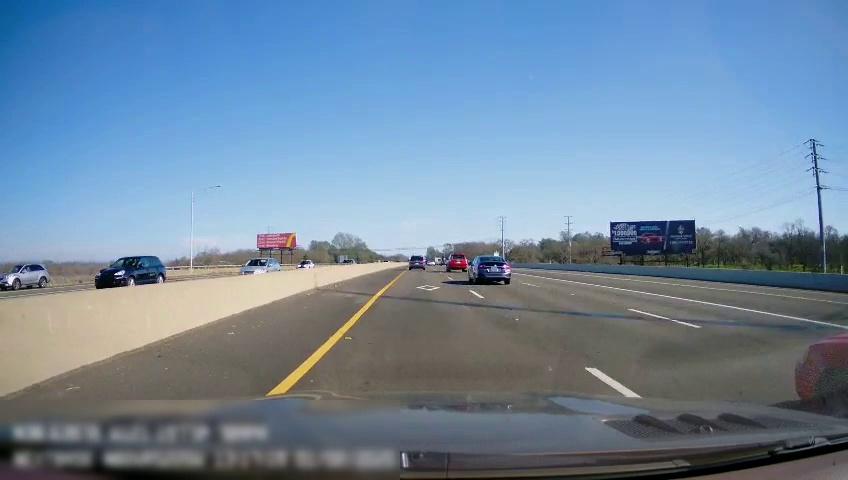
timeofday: Day
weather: Sunny
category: Drivable Space
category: Drivable Space
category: Vehicles | SUV
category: Vehicles | Car
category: Vehicles | SUV
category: Vehicles | Car
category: Vehicles | SUV
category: Vehicles | SUV
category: Vehicles | Car
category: Vehicles | Car
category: Lanes | Current Lane
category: Lanes | Current Lane
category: Lanes | Current Lane
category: Lanes | Alternate Lane
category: Lanes | Alternate Lane